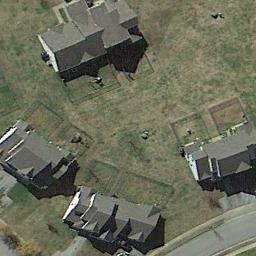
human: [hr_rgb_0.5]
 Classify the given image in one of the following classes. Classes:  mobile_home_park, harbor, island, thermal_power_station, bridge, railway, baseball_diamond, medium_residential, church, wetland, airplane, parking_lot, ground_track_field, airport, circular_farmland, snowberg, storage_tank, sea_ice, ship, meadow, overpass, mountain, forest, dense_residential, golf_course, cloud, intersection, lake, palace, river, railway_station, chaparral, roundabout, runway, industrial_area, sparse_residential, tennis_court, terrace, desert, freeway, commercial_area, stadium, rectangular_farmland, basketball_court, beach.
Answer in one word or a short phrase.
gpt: medium_residential